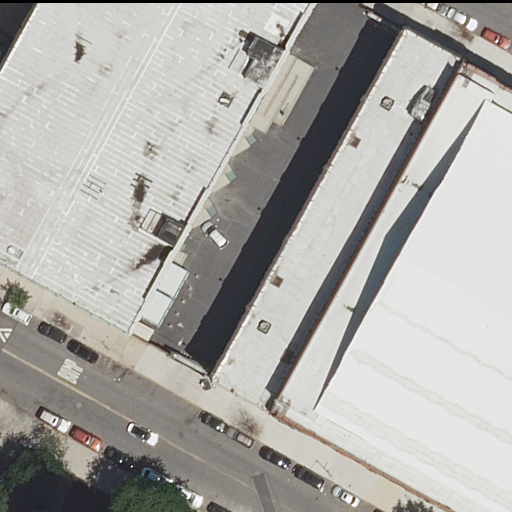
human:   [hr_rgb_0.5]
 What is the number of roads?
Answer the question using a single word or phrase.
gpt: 3

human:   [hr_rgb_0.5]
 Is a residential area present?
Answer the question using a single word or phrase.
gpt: yes

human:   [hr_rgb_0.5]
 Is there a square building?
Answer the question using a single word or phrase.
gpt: no

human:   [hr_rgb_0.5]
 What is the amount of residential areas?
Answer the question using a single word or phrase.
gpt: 1

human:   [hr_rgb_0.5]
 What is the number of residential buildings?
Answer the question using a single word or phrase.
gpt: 3

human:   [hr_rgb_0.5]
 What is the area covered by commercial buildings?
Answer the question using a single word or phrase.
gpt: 0m2

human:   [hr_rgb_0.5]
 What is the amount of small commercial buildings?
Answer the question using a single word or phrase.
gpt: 0

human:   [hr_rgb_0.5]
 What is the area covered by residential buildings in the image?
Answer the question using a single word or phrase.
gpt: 3836m2

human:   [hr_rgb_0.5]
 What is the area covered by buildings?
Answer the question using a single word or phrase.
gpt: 3836m2

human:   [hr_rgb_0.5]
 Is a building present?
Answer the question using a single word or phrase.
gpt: yes

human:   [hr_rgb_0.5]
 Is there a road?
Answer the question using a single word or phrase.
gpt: yes

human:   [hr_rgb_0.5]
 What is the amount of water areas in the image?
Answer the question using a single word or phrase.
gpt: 0

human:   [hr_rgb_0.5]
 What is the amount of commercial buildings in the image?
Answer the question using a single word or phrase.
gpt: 0

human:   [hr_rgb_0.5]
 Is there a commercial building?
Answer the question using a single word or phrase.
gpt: no

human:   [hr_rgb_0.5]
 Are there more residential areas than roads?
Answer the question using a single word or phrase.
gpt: no

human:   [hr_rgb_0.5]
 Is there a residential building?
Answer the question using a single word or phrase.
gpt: yes

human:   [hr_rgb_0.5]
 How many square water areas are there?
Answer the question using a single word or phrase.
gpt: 0

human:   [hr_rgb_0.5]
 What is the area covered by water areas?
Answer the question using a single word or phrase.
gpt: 0m2

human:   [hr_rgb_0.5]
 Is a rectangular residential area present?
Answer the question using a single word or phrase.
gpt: yes

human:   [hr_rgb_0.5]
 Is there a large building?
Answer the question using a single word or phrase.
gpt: yes

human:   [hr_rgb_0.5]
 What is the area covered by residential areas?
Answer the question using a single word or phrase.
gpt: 3221m2

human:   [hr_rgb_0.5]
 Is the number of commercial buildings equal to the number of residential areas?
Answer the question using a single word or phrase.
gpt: no

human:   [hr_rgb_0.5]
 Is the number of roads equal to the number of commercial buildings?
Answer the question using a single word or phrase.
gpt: no

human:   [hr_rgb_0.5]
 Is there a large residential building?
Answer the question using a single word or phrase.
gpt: yes

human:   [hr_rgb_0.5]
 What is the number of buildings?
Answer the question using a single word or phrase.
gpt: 3

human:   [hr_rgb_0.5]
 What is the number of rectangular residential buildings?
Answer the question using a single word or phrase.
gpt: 3

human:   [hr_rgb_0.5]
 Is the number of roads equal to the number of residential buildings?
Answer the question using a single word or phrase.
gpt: yes

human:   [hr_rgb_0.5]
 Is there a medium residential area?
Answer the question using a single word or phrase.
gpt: no

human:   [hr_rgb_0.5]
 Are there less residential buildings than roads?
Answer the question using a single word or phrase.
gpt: no

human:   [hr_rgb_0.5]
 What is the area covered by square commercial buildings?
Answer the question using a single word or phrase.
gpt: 0m2

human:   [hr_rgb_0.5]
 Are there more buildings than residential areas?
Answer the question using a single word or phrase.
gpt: yes

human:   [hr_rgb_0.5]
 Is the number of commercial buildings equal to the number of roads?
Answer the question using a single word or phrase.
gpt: no

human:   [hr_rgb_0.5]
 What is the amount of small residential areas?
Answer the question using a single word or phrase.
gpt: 0

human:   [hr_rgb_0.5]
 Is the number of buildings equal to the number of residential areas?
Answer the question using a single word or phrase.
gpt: no

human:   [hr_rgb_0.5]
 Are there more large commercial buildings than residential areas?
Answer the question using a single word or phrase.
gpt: no

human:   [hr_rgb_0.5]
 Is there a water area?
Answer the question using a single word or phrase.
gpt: no

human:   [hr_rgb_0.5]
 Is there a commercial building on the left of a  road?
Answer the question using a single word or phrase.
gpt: no

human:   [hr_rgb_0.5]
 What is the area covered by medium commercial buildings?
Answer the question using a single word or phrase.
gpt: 0m2

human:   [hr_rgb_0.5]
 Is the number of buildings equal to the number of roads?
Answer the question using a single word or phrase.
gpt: yes

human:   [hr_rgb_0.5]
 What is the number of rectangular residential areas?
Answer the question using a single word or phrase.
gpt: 1

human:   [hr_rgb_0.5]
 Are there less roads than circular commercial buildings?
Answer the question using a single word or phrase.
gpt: no

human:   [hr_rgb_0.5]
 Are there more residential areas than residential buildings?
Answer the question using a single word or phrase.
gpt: no

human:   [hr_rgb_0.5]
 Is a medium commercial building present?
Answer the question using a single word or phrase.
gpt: no

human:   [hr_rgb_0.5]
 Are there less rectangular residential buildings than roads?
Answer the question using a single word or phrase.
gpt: no

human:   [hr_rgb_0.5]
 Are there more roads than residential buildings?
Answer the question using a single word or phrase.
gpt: no

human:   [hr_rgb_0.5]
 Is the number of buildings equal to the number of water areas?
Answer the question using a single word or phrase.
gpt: no

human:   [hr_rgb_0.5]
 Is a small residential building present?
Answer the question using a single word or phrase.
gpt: yes

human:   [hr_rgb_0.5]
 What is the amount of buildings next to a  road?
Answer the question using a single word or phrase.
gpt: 3

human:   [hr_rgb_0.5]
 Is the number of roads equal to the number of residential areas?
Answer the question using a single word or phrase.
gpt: no

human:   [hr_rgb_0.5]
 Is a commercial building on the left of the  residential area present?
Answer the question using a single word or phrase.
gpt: no

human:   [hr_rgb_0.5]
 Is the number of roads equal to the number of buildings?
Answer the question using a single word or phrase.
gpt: yes

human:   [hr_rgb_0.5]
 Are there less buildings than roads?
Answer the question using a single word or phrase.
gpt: no

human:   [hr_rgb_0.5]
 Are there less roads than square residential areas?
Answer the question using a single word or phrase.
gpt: no

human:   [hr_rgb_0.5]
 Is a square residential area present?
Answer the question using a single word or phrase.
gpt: no

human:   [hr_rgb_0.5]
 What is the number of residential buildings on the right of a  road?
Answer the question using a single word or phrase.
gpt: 2

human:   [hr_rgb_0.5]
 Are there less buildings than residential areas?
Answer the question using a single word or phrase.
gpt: no

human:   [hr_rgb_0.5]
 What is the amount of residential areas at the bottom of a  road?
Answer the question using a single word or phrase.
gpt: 1

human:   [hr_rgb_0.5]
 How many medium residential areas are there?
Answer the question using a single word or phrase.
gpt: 0

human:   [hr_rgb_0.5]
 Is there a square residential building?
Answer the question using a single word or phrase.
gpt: no

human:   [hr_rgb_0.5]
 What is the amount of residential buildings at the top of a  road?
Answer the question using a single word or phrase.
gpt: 2

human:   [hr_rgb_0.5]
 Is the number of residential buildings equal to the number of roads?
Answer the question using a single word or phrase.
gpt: yes

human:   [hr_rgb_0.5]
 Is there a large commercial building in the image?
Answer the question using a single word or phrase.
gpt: no

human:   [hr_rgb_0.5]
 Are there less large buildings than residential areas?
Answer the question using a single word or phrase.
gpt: no

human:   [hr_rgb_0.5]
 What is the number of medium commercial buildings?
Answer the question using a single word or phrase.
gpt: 0